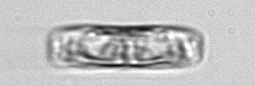
Label: pennate_morphotype1